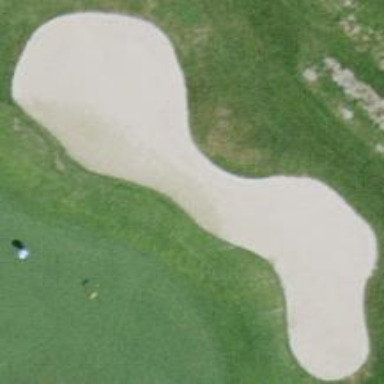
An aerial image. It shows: Golf bunker filled with sandy terrain.